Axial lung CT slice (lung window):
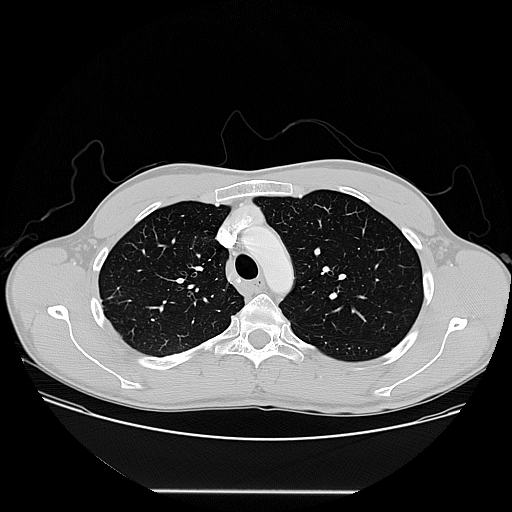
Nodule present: no